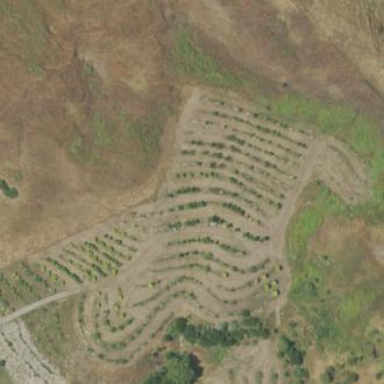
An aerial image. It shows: Orchard.